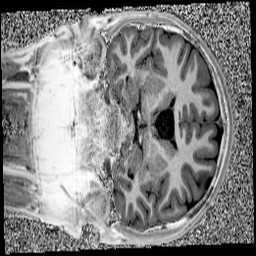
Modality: UNIT1
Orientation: coronal
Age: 13
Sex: male
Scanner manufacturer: siemens
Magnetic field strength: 3 T
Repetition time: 4 s
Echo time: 0.00299 s